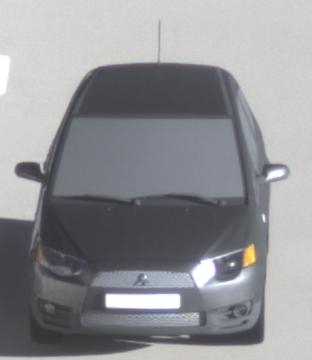
Make: Mitsubishi
Model: Colt 1.1
Detailed model: Colt (VI)
Model produced from: 2008/11
Model produced until: 2010/10
Doors: 3
Color: gray
Road condition: dry road
Daytime: morning or afternoon
Contrast: high contrast